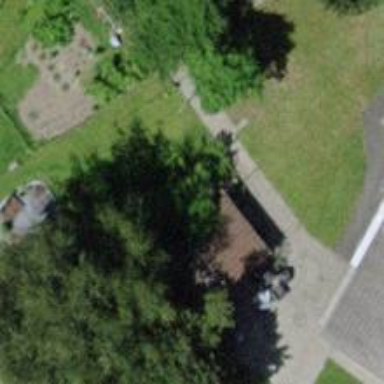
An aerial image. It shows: Shed.